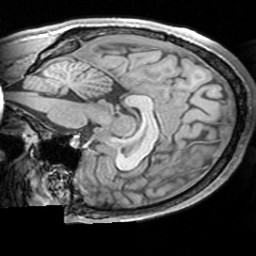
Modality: T1w
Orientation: sagittal
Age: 18
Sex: male
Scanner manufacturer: siemens
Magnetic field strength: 3 T
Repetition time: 1.63 s
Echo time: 0.00311 s